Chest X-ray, PA view. Patient: 26 years old, sex M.
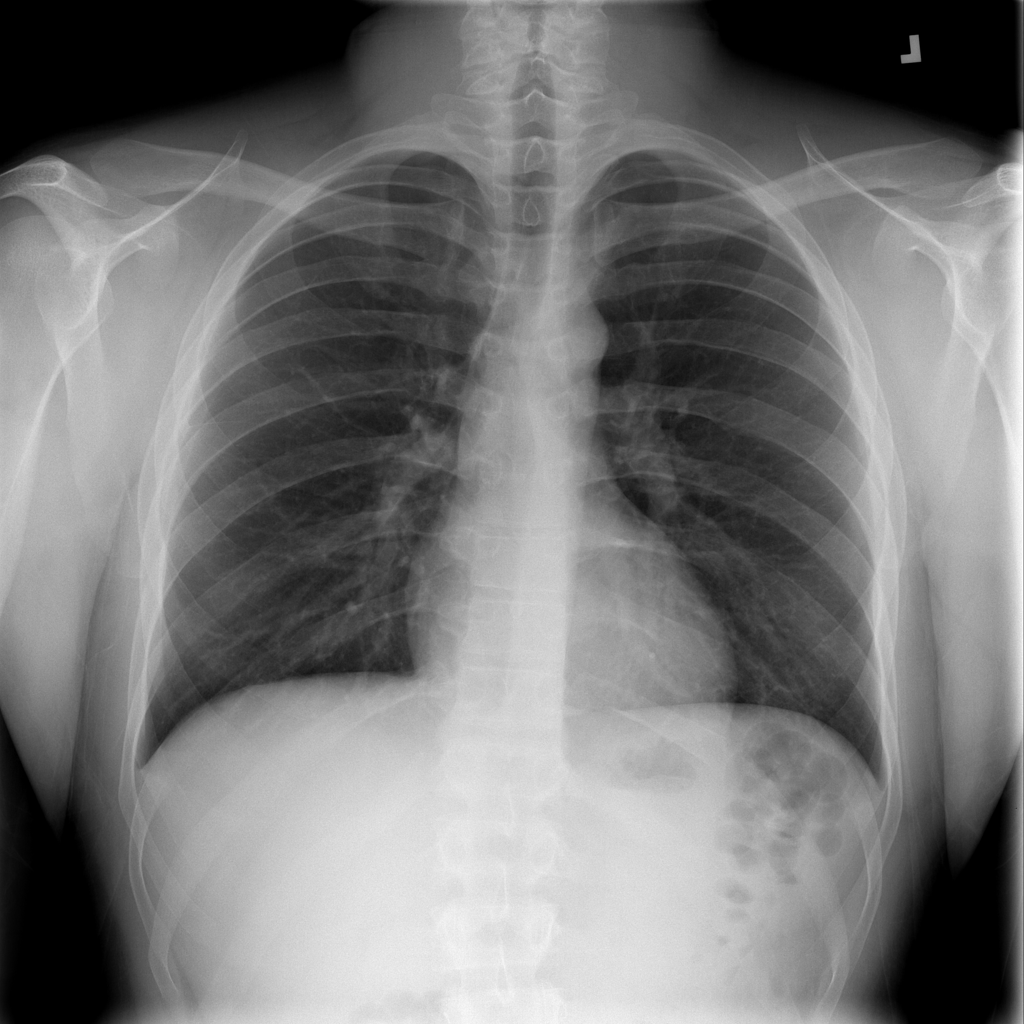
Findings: No Finding